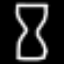
Label: hourglass